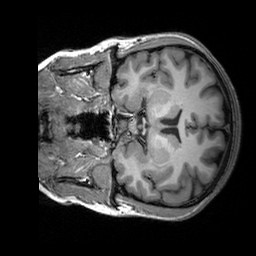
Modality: T1w
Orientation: coronal
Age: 24
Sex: female
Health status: healthy
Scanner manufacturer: siemens
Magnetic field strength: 3 T
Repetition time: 2.3 s
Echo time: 0.00303 s